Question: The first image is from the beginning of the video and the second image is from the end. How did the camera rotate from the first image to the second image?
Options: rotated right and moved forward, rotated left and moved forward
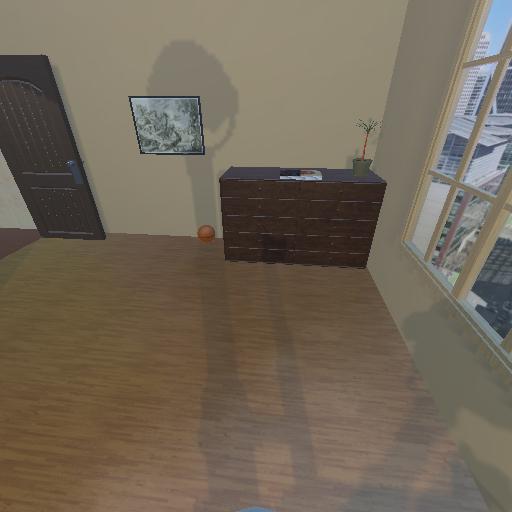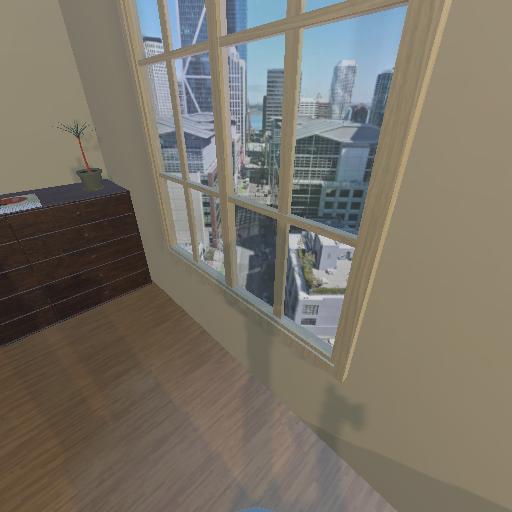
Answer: rotated right and moved forward